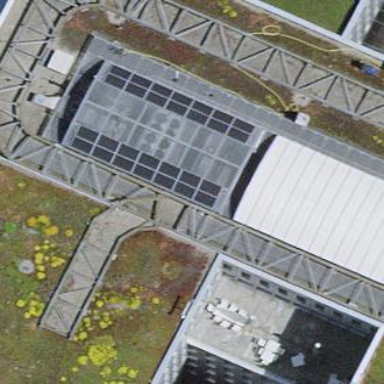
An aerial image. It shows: University building.